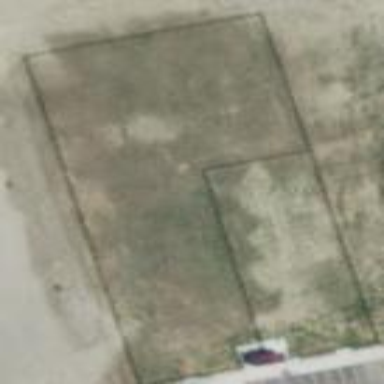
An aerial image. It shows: Dog park with grassy surface enclosed by fence.